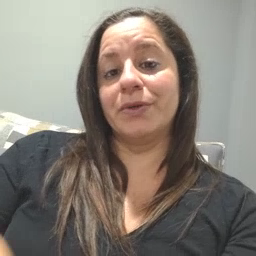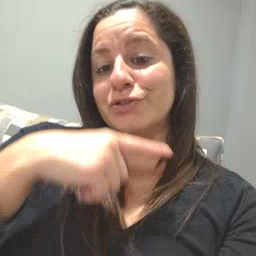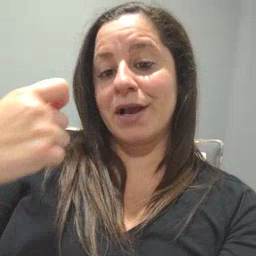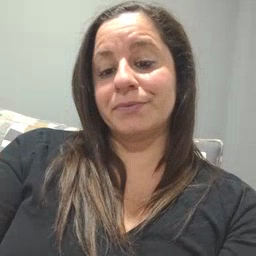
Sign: dry